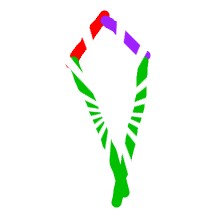
Shape: kite